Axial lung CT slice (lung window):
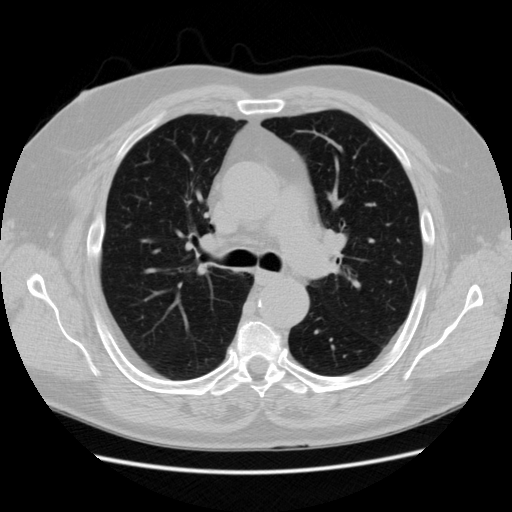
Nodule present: no